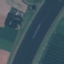
Land use / land cover class: River